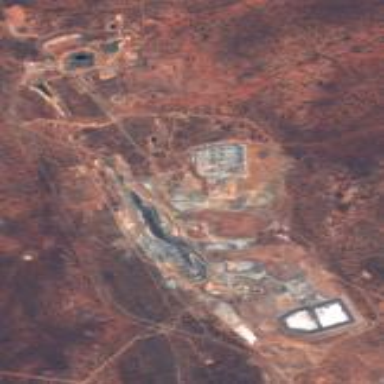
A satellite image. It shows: Industrial area that is mine.